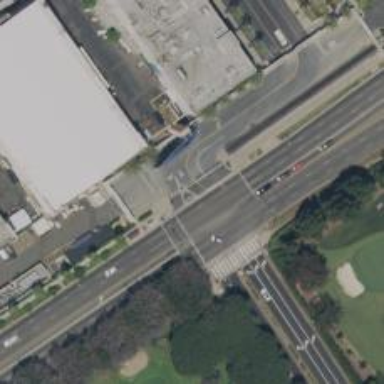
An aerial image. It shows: Footway with crossing lines markings.